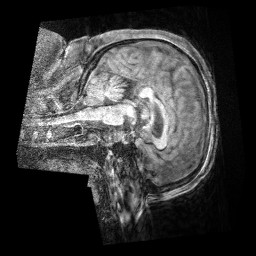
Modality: T1w
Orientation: sagittal
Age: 31
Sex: female
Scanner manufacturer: siemens
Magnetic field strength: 3 T
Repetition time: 2 s
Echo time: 0.00211 s